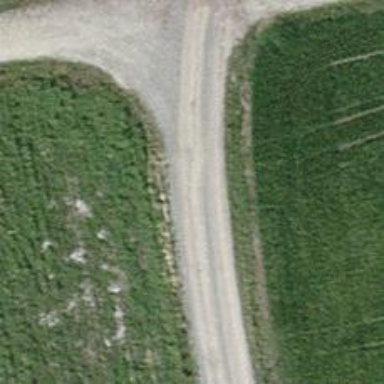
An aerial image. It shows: Pebblestone track with grade2 tracktype.